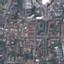
Land use / land cover class: Residential